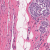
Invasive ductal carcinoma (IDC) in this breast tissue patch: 0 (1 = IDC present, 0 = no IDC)